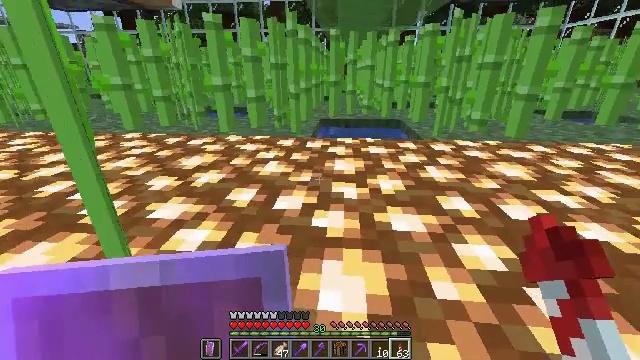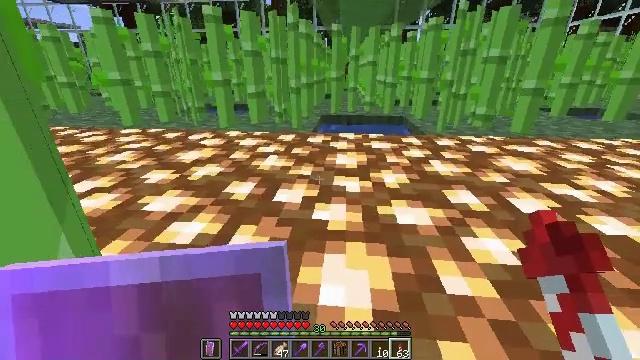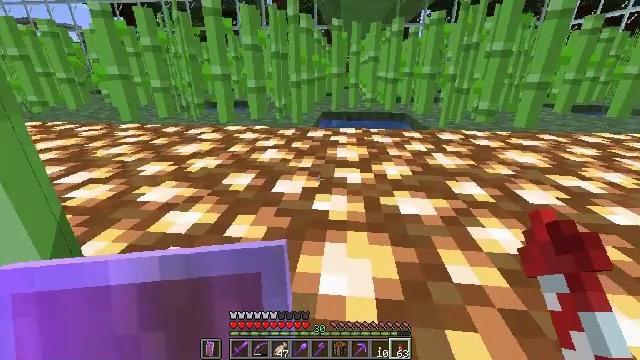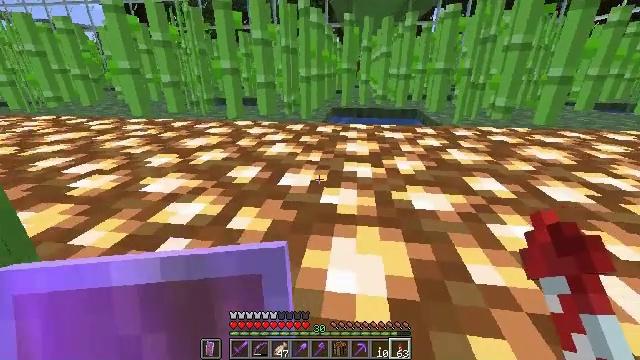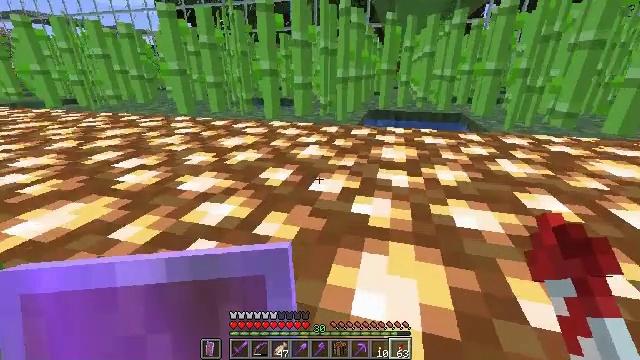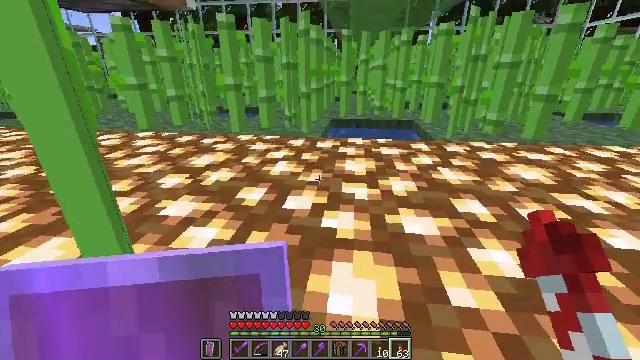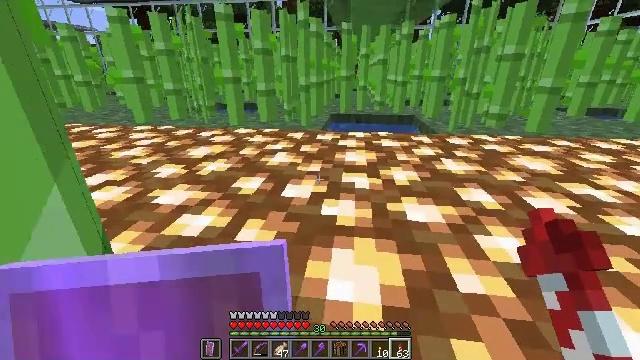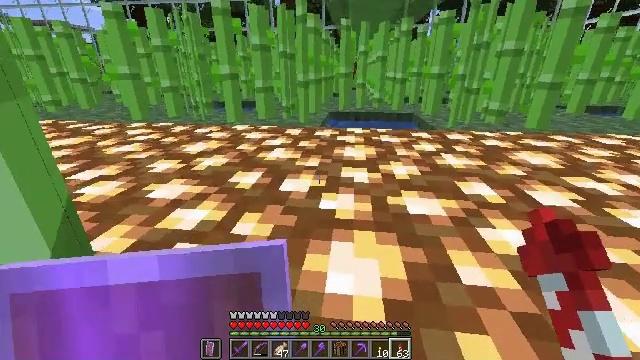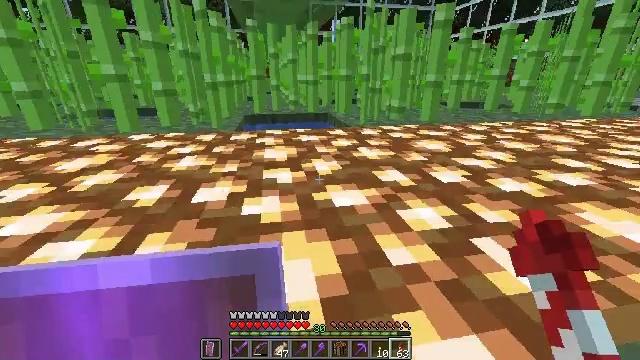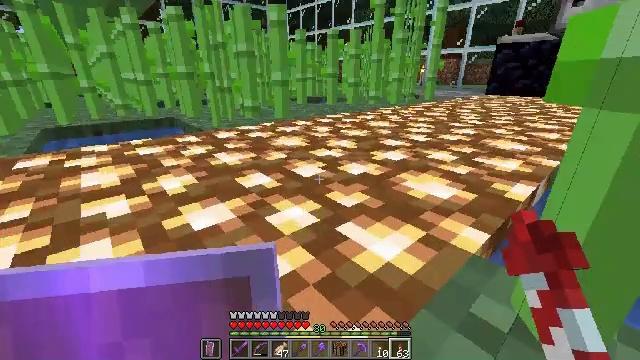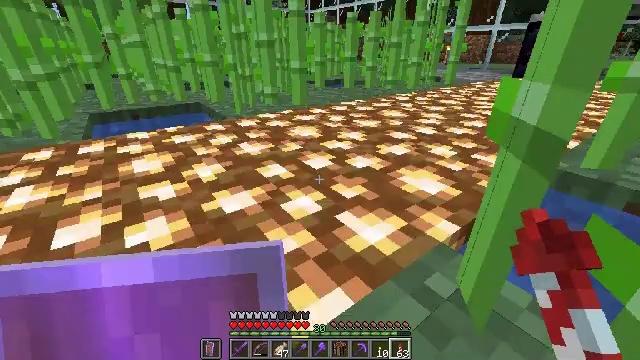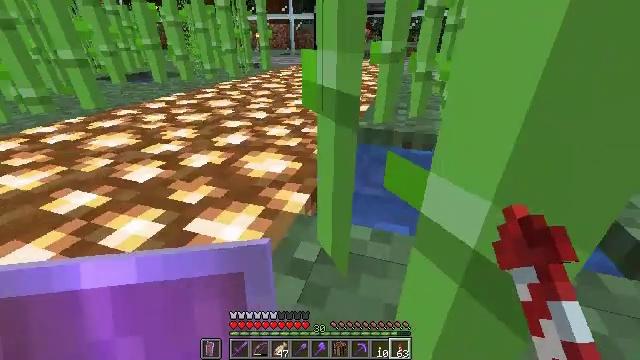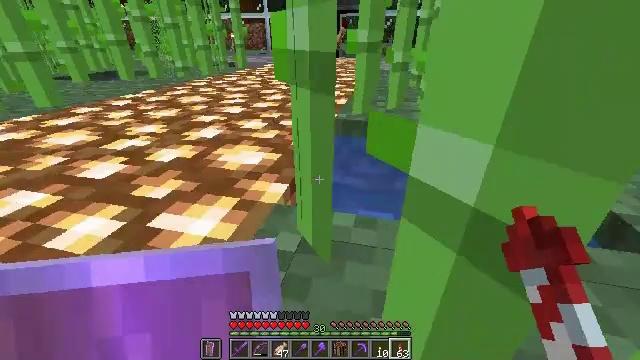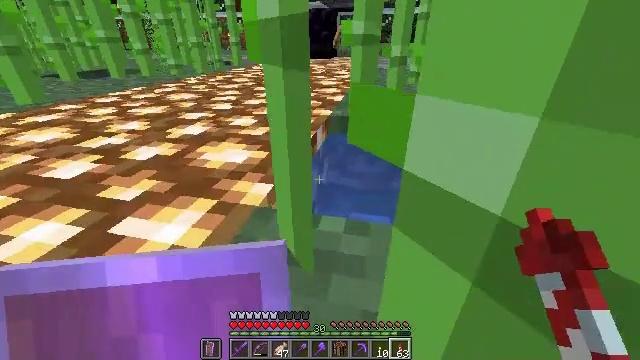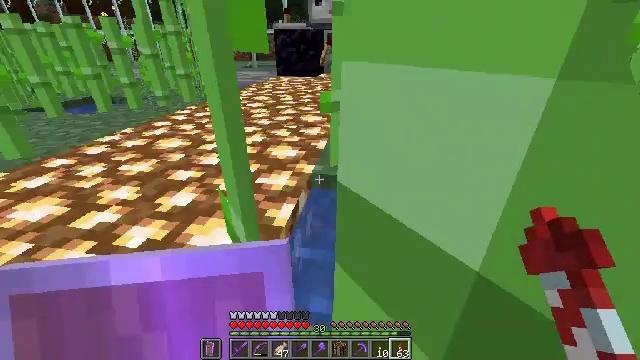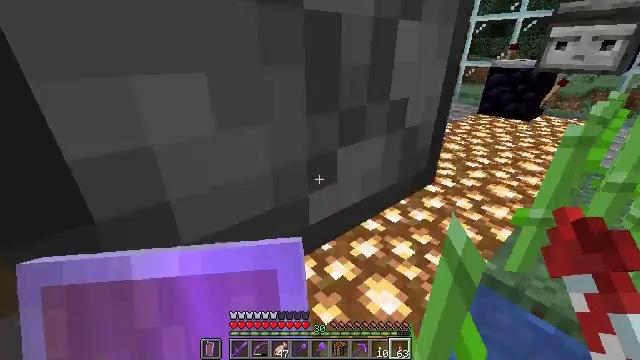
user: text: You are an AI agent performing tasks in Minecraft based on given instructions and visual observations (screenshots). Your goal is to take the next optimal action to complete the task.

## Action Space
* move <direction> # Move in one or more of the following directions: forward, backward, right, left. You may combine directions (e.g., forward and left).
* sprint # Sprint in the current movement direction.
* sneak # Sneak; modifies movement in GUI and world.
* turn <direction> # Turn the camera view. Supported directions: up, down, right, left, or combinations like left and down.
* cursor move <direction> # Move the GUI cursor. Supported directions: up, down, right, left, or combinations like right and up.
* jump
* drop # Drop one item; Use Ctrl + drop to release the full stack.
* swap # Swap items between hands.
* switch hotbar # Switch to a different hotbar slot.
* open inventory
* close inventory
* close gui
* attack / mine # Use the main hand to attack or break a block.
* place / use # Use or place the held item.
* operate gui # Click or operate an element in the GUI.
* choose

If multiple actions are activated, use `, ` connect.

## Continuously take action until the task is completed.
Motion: motion action
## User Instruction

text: Gather the sticky piston from a redstone contraption.
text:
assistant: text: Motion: move forward
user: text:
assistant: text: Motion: move forward
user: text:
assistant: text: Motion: move forward, turn left
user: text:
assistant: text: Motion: move forward, turn left
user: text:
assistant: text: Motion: move forward, turn left
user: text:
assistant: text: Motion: move forward
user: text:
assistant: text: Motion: move forward
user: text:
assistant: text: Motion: move forward and move right, turn right and up
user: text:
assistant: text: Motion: move forward and move right, turn right
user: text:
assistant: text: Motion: move forward and move right, turn right and down
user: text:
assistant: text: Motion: move forward and move right, turn right and down
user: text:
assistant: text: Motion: move forward and move right, turn right
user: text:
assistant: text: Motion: move forward and move right
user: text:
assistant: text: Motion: move forward and move right, turn right
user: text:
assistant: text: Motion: move forward and move right, turn right
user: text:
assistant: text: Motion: move forward and move right, turn right
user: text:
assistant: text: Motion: move forward and move right, turn right
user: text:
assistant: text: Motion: move forward and move right, turn right
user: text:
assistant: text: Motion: move forward and move right, turn right
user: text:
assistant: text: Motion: move forward and move right, turn right
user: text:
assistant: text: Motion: move forward and move right, turn right
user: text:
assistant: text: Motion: move forward and move right, turn right
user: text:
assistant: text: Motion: move forward and move right, turn right
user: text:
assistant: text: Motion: move forward and move right, turn right
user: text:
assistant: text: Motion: move forward and move right, turn right
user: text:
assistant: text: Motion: move forward and move right
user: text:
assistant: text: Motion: move forward and move right, turn left
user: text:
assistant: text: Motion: move forward, turn left
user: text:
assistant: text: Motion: turn left
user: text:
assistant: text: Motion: turn left